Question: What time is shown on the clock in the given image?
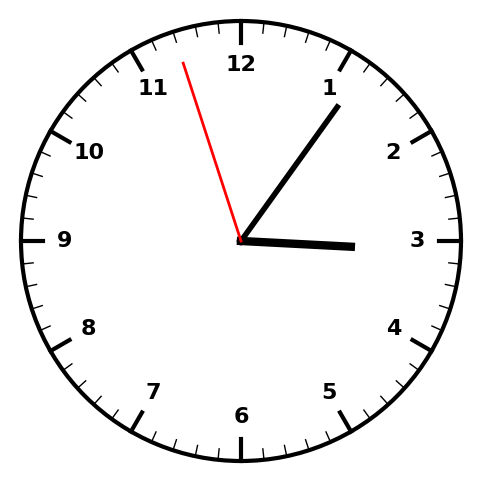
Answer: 03:05:57